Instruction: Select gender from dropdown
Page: traveler
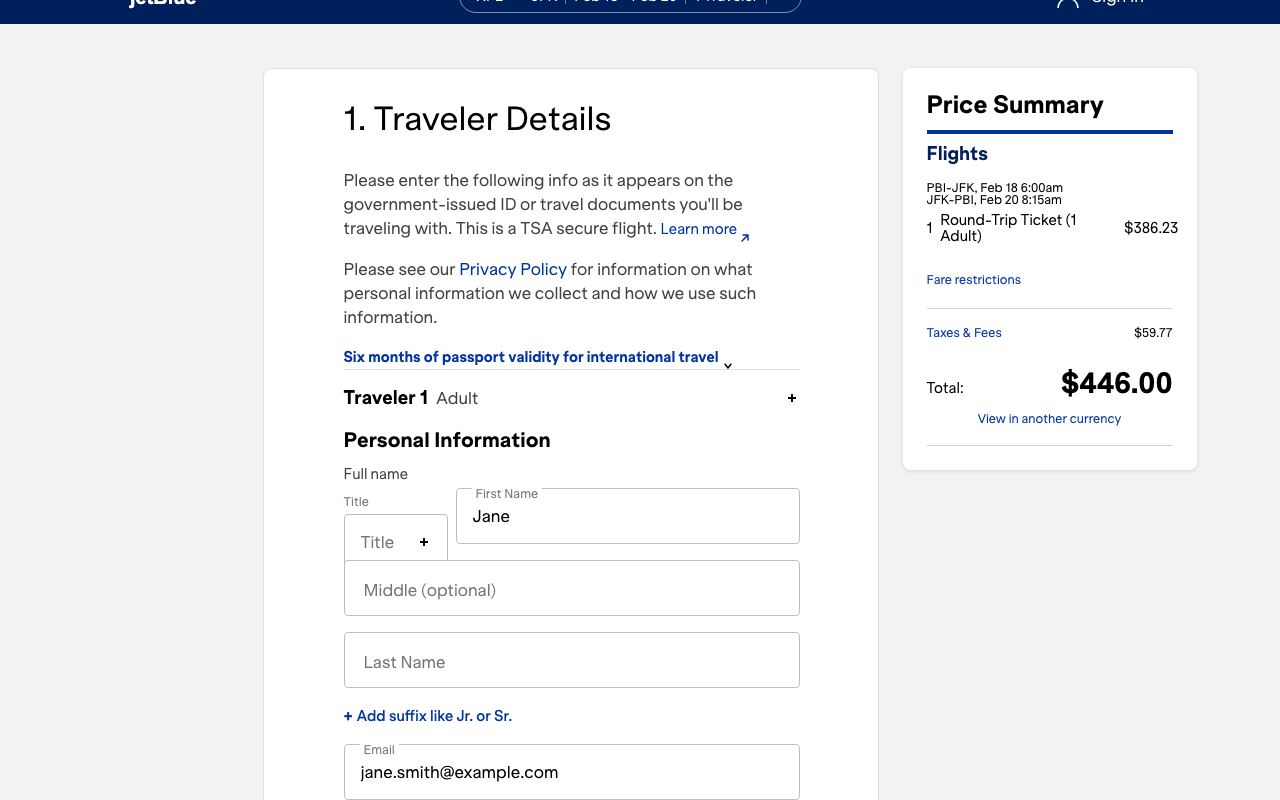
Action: click